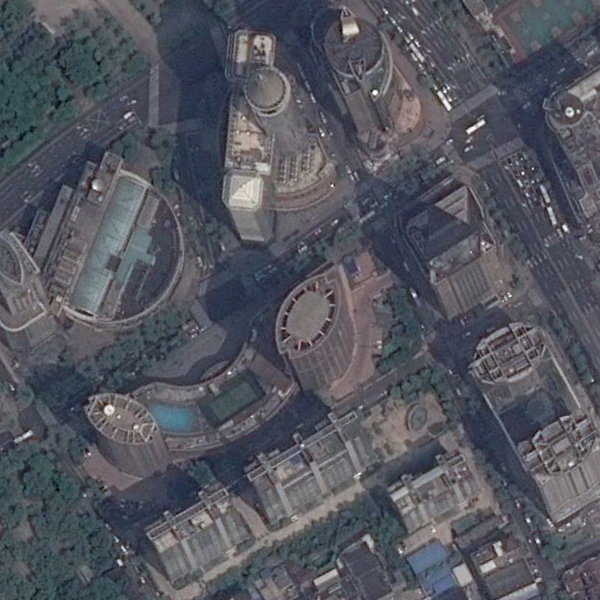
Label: Commercial